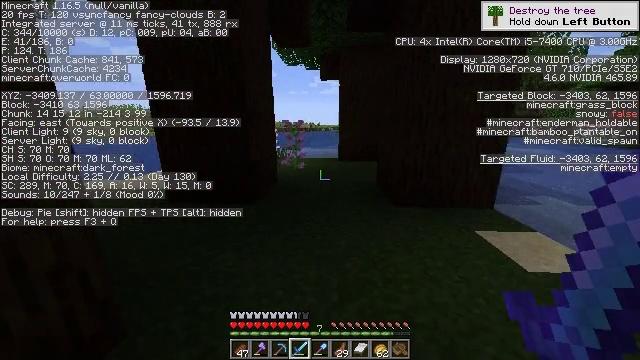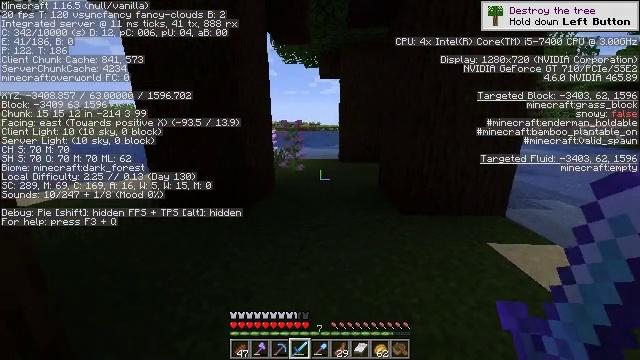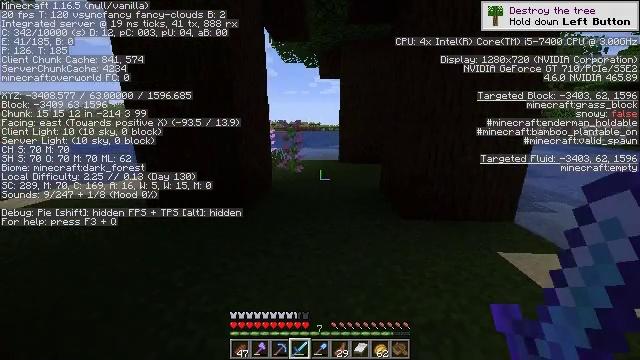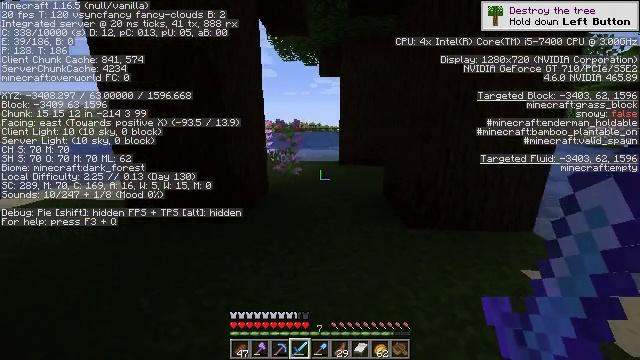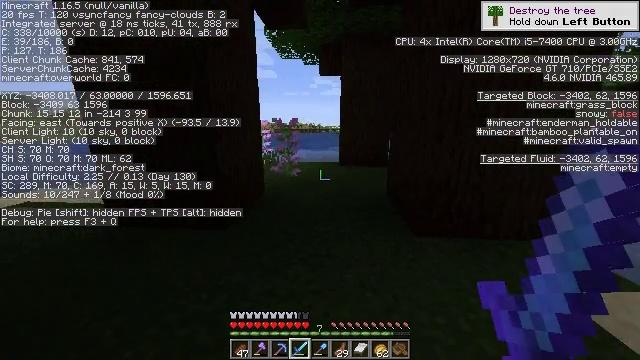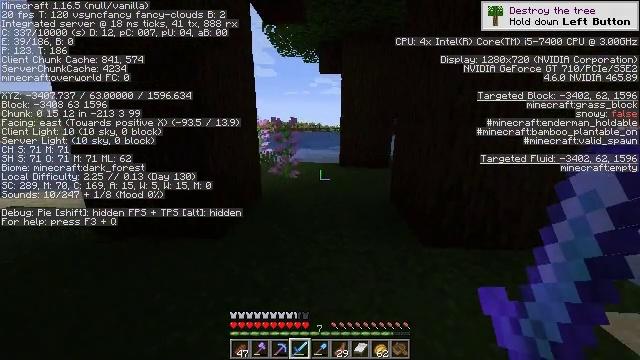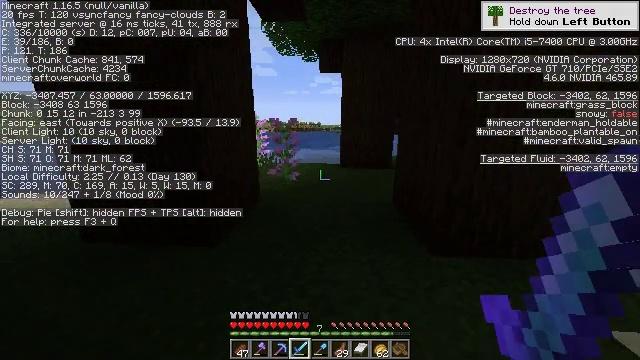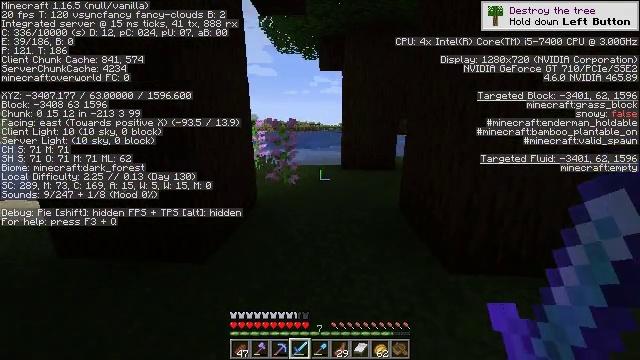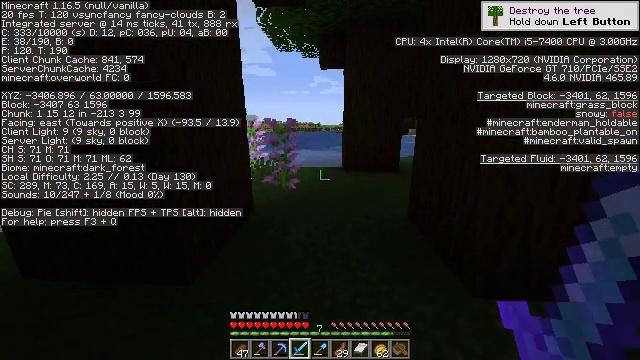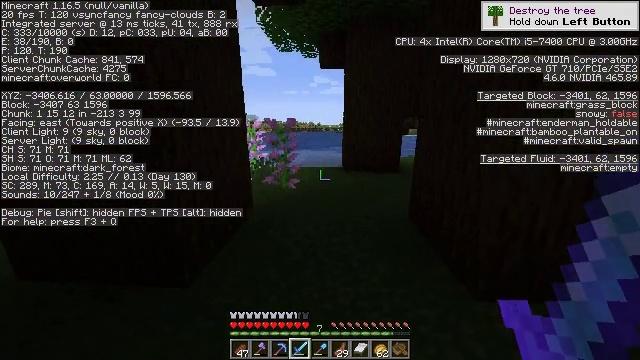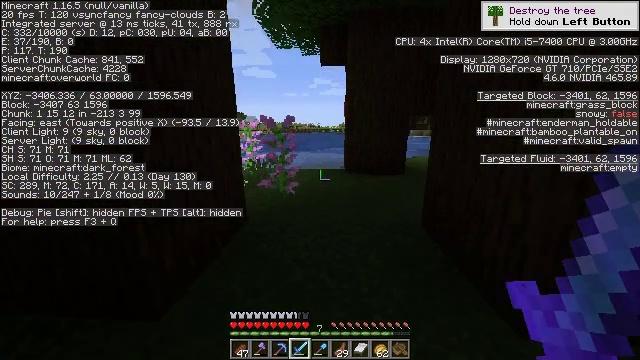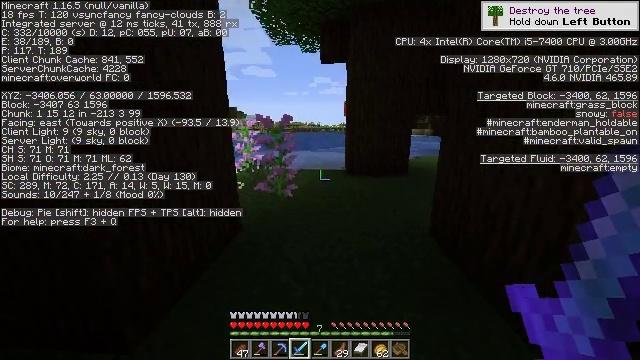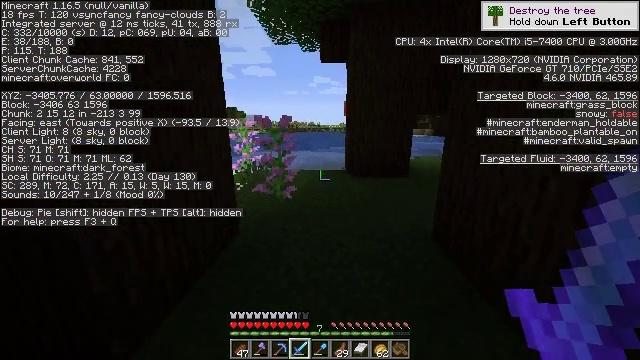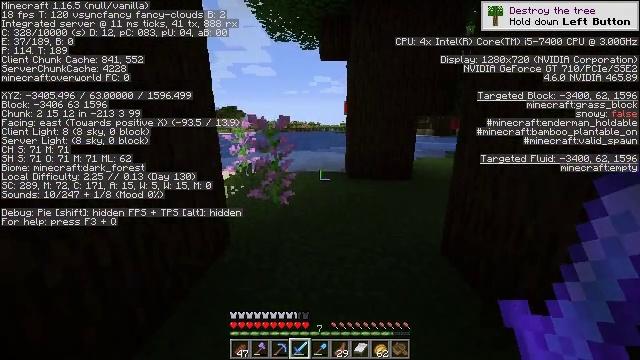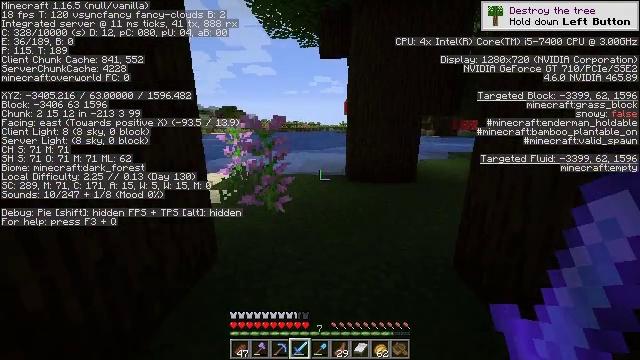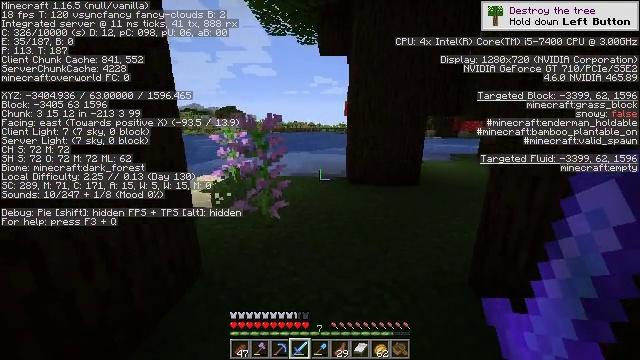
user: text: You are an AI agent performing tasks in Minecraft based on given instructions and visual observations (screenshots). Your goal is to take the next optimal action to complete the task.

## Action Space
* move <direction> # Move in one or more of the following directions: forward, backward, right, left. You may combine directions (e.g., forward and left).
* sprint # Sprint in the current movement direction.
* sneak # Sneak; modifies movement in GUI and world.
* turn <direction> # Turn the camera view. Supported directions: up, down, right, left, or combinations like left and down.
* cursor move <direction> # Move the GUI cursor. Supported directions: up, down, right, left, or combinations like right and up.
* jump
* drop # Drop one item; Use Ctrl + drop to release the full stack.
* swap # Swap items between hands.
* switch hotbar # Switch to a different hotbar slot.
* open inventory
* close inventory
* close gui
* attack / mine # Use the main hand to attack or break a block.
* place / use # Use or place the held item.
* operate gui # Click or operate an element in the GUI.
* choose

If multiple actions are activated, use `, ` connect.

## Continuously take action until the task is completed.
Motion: motion action
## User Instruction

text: Hunt animals.
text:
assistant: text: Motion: move forward, sprint
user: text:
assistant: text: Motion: move forward, sprint
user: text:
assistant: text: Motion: move forward, sprint
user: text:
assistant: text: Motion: move forward
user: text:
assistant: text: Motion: move forward
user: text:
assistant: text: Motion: move forward
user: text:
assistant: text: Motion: move forward
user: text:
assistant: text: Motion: move forward
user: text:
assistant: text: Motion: move forward
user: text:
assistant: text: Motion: move forward
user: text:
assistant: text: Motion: move forward
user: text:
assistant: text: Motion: move forward
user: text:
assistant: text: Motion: move forward
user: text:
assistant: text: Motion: move forward
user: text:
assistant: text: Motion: move forward, sprint
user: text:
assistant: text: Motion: move forward, sprint
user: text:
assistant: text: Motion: move forward, sprint
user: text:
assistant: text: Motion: move forward, sprint, turn left
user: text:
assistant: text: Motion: move forward, sprint, turn left
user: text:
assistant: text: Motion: move forward, turn left
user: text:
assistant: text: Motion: move forward, turn left
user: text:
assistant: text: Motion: move forward, turn left
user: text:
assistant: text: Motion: move forward, turn left
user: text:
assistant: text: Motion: move forward
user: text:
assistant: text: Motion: move forward
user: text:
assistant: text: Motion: move forward
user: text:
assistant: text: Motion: move forward, turn left
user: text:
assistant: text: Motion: move forward, sprint, turn left
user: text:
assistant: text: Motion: move forward, sprint
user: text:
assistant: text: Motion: move forward, sprint